Question: I'm working on some app and I came across a requirement to implement an checkbox-behaving imageview, when it's checked it's overlayed with this image:

The edges of the image are transparent the image underneath is generated dynamically.
My problem is that I have no idea how to implement this, I tried putting two imageviews one over the other in a layout, and overriding imageview, but i can't figure out how to bound the underlying image inside the rectangle.
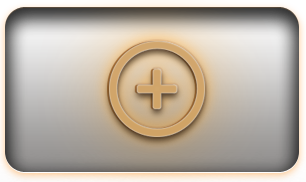
Answer: Have you tried the 'setBounds' method? Just like: 'imageview2.getDrawable().setBounds(imageView1.getLeft(), imageView1.getTop(), imageView1.getRight(), imageView1.getBottom())'